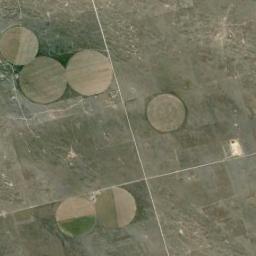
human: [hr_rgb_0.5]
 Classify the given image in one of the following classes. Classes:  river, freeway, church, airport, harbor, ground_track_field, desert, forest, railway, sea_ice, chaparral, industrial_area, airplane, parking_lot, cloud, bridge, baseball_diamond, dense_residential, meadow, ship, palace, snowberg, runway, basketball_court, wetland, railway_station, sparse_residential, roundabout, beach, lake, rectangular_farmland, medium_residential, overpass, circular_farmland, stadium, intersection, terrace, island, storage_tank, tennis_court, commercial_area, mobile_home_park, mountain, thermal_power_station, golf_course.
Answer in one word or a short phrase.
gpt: circular_farmland